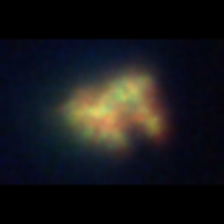
Taxon: Unknown_detritus
Group: Unknown